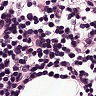
Metastatic tissue present: no